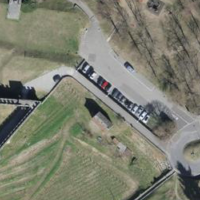
EUNIS habitat code: 55
Species observed at this site:
Coloeus monedula
Corvus corone
Echium vulgare
Erithacus rubecula
Phoenicurus ochruros
Columba livia
Passer italiae
Hedera helix
Falco tinnunculus
Delichon urbicum